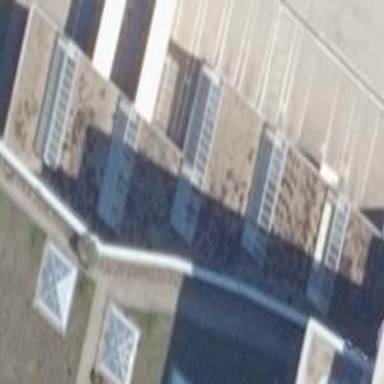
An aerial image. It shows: Industrial building.